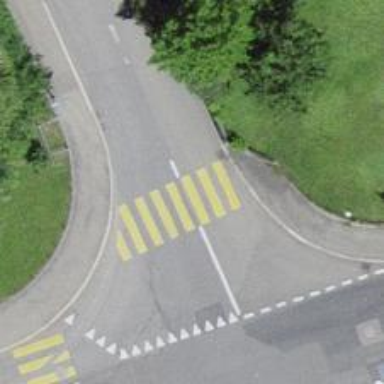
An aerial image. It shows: Zebra crossing on the road.